Field crop: tomato
Growth stage: 1
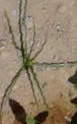
Species: cyperus